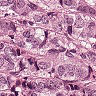
Metastatic tissue present: yes